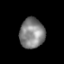
Tissue: lung
Cell type: Epithelial cells
Senescence score: 0.2088
Nuclear area (px): 734
Mean DAPI intensity: 131.316